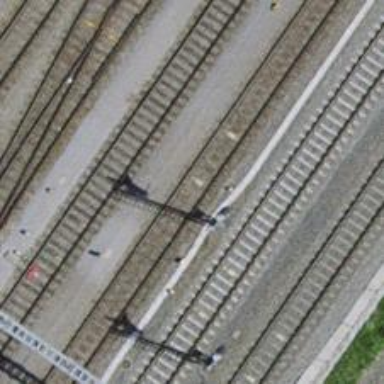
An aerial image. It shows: Railway signal.